Question: Really simple question time:
I have two divs.
'''
<div id="1">
<p>hello</p>
</div>
<div id="2">
<p>goodbye</p>
</div>
'''
#1 is floated to the left. #2 is floated to the left. what can I do, short of changing the HTML to push #2 to the left of #1? I am aware of a solve using absolute and relative positioning but it would be super if there were a way to do it a more 'dynamic' way (like float)

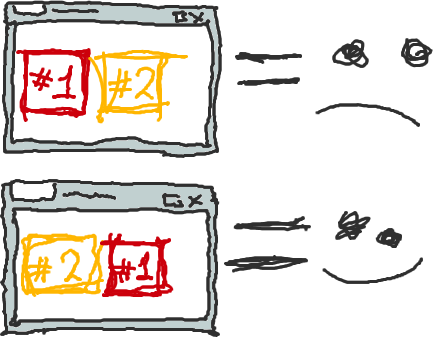
Answer: Use and an outside container
'''
#outside { float: left }
#a { float:right }
#b { float:right }
'''
'''
<div id="outside">
<div id="a">
<p>hello</p>
</div>
<div id="b">
<p>goodbye</p>
</div>
</div>
'''